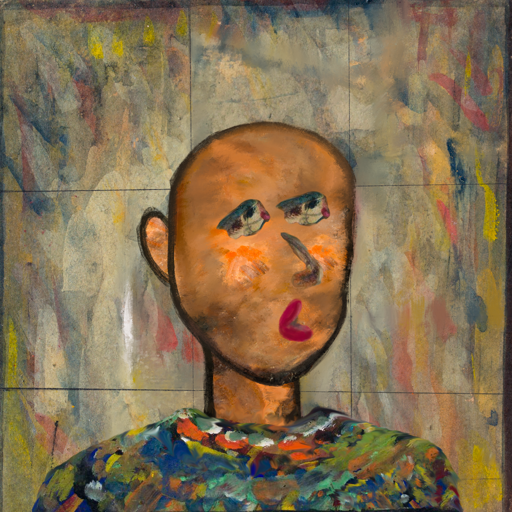
Background: GypsyMother, Head And Neck Side: Gypsy_Queen, Face Side: Pipe, Bust: An_Impression, Hair Side: Blank, Head Accessory: Blank, Second Necklace: Blank, Necklace: Blank, Baby: Blank